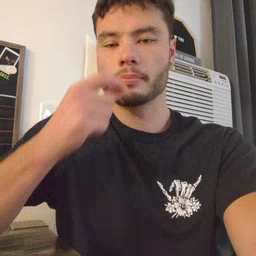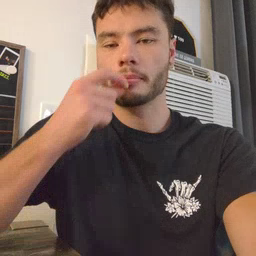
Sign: pencil